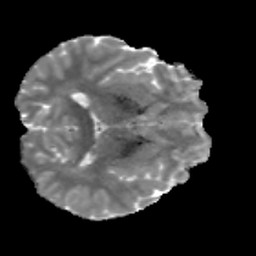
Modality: MD
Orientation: axial
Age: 28
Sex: male
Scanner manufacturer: siemens
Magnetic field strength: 3 T
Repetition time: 3.5 s
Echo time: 0.086 s